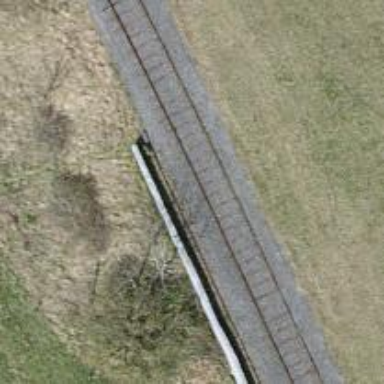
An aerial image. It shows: Rail spur service.